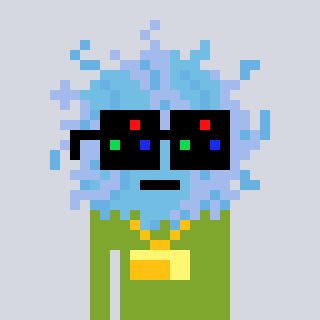
a pixel art character with square black sunglasses, a lint-shaped head and a slimegreen-colored body on a cool background